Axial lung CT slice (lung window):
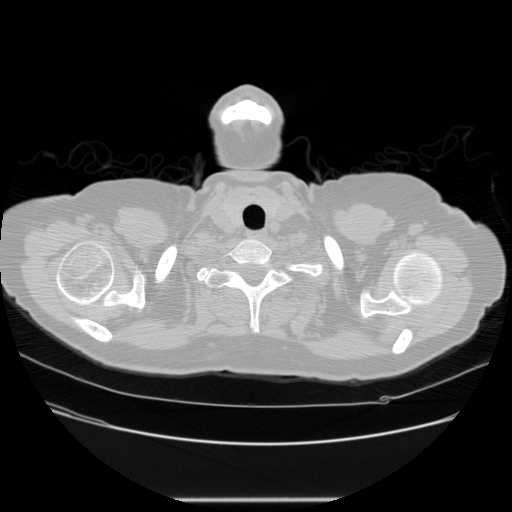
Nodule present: no